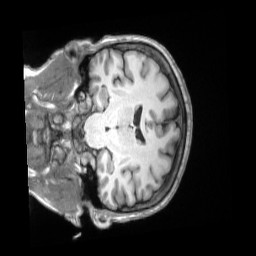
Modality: T1w
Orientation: coronal
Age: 60
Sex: female
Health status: ill
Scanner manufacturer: siemens
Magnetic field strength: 3 T
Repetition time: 2.2 s
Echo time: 0.00157 s